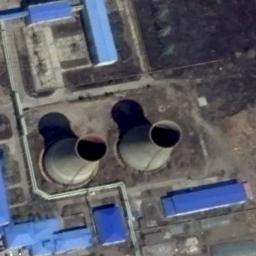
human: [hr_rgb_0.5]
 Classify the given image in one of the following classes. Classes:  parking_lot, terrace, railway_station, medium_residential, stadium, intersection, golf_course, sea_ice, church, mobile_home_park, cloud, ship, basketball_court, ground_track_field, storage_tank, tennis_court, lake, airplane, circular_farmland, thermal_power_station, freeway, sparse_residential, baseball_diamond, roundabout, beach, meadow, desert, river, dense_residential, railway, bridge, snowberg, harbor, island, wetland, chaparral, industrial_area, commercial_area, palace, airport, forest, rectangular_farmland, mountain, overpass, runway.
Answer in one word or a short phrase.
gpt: thermal_power_station